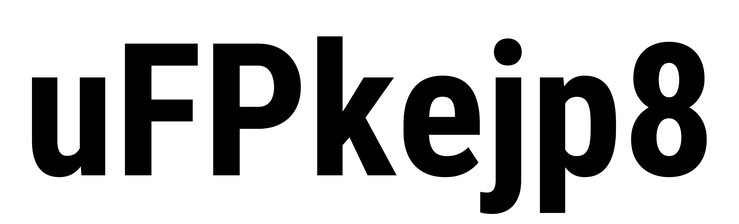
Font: Roboto_Condensed_Bold